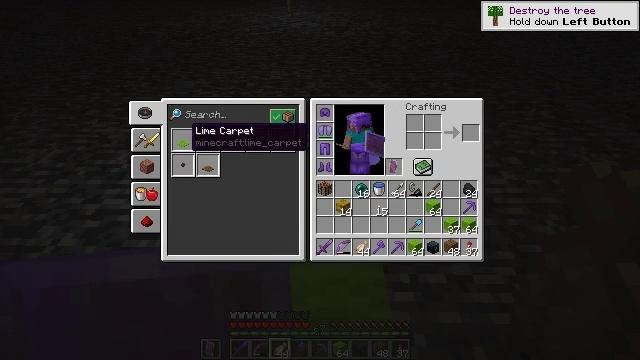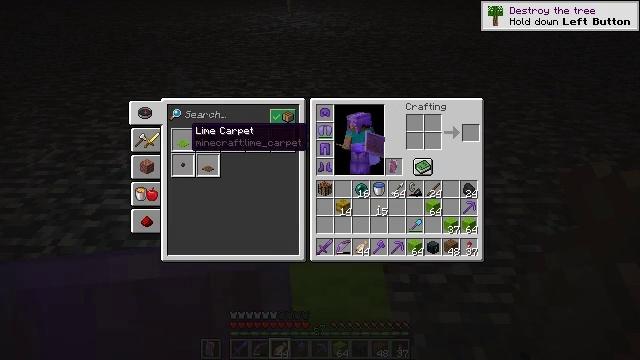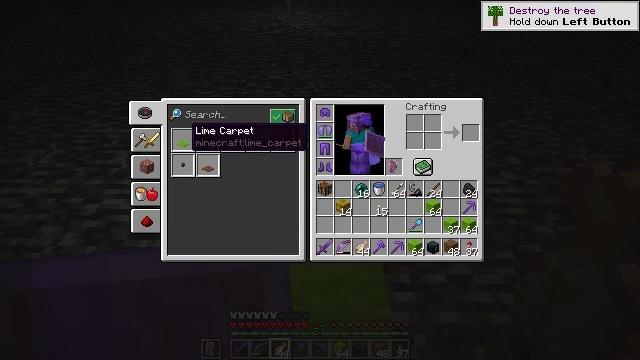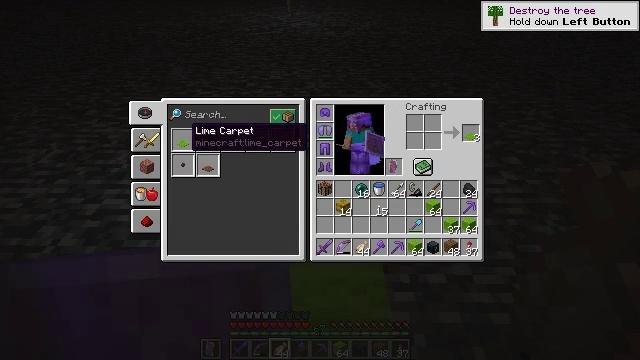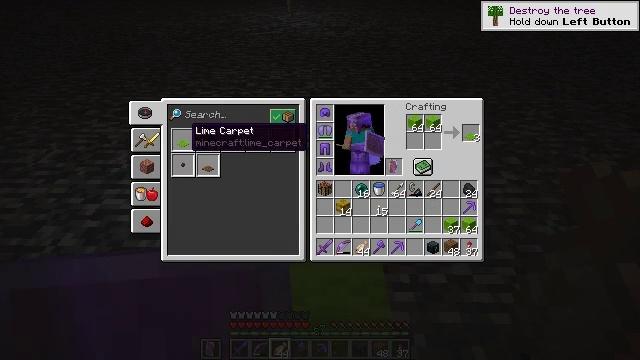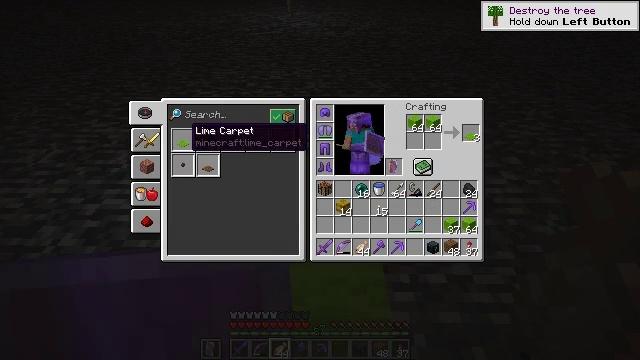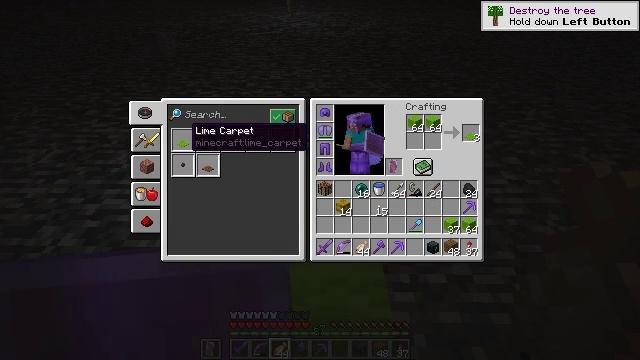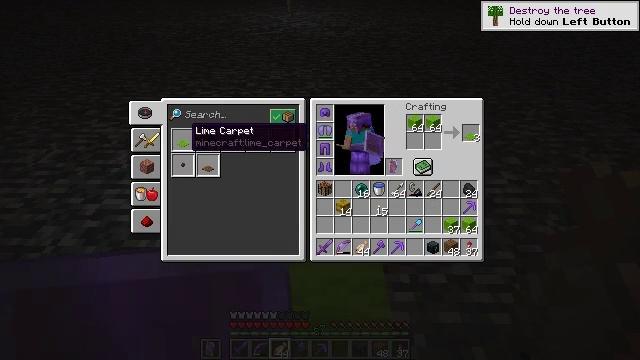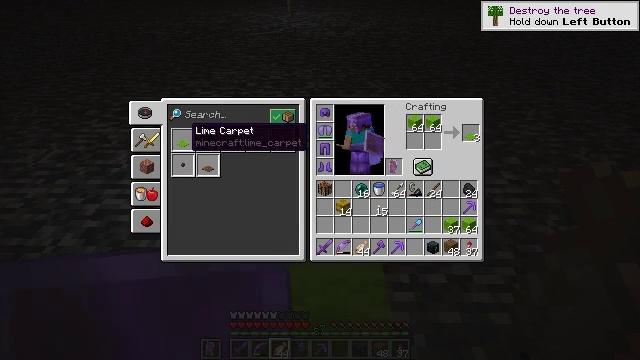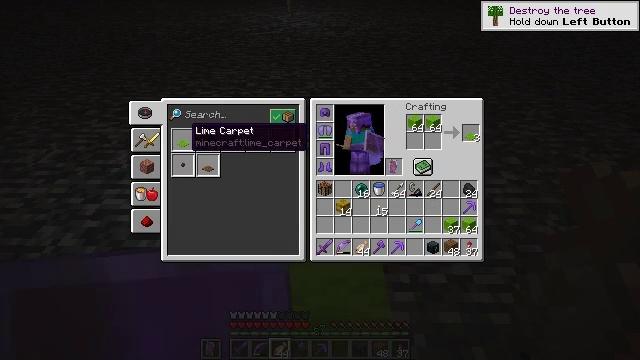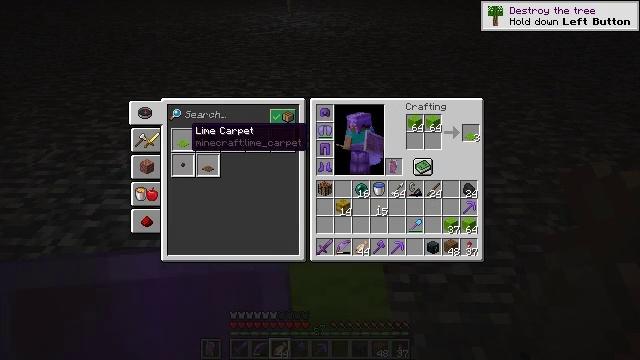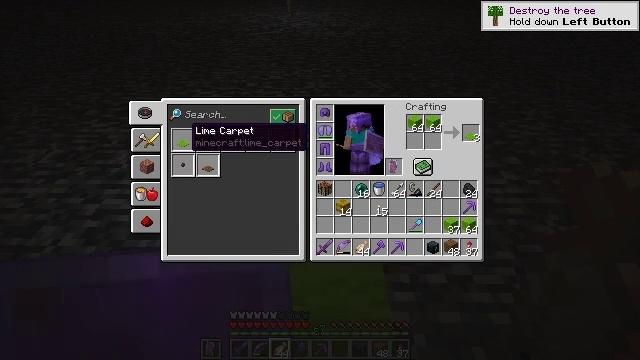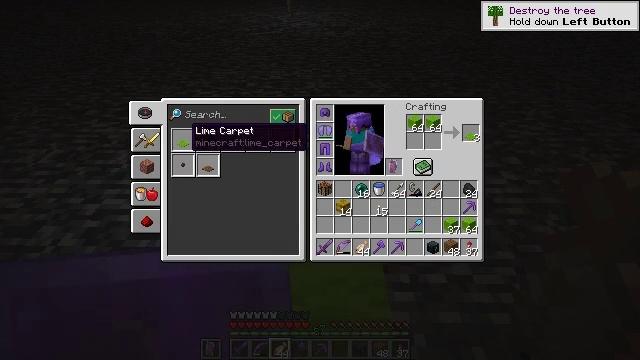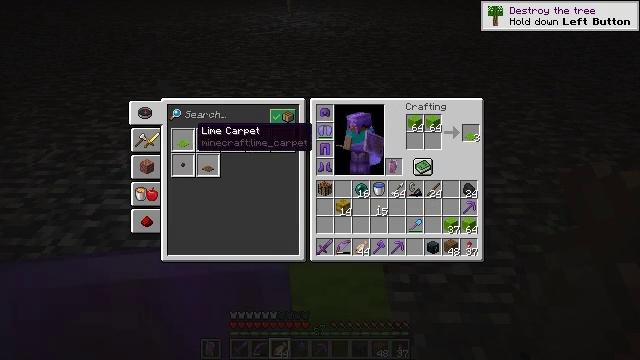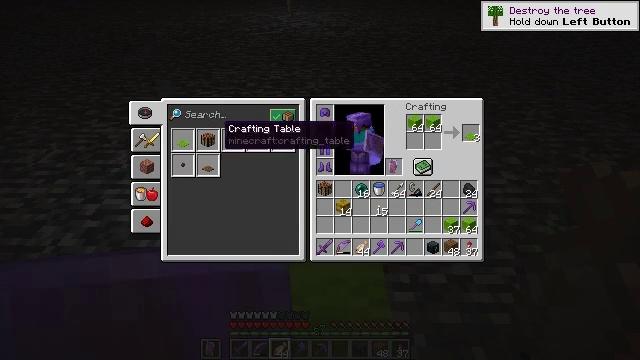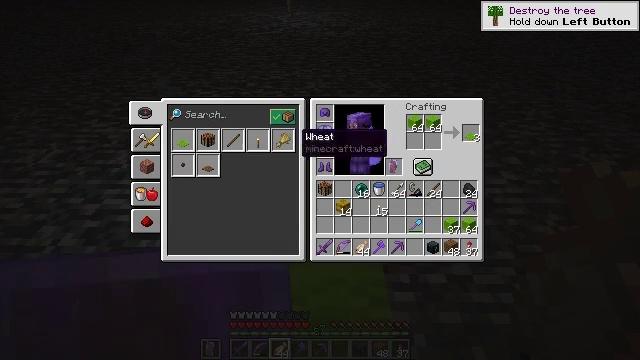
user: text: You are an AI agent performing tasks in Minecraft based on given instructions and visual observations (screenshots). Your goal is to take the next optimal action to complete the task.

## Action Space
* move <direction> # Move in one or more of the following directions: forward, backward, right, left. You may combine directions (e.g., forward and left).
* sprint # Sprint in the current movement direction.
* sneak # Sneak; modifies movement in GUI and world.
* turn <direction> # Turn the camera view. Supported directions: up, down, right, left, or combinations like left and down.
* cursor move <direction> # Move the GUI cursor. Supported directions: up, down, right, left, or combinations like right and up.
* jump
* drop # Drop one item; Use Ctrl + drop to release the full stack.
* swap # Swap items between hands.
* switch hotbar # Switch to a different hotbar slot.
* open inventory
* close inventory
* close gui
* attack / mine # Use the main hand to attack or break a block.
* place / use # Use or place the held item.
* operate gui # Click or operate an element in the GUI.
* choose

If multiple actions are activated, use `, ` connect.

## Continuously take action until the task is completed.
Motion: motion action
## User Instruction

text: Form a lime carpet with lime wool in your crafting table.
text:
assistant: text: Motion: sneak, operate gui
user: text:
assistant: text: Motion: sneak, operate gui
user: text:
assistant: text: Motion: sneak, operate gui
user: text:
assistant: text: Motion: sneak, operate gui
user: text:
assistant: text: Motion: sneak, operate gui
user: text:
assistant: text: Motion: sneak, operate gui
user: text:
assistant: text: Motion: sneak, operate gui
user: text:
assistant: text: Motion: sneak, operate gui
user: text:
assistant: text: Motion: sneak, operate gui
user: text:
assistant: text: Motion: sneak, operate gui
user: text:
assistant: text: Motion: sneak, operate gui
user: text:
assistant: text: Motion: sneak
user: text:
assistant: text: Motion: sneak
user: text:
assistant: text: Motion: sneak, cursor move right
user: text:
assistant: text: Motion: sneak, cursor move right and down
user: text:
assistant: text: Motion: sneak, cursor move right and down
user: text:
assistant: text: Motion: sneak, cursor move right and down
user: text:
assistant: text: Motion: sneak, cursor move right and down
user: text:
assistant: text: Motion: sneak, cursor move right and down
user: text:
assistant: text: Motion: sneak
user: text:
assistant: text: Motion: sneak
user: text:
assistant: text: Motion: sneak
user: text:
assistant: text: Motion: sneak
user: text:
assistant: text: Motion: sneak
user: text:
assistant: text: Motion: sneak, cursor move left
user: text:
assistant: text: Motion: sneak
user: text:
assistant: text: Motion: sneak
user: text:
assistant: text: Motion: sneak
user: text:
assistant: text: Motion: sneak
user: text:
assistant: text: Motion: sneak